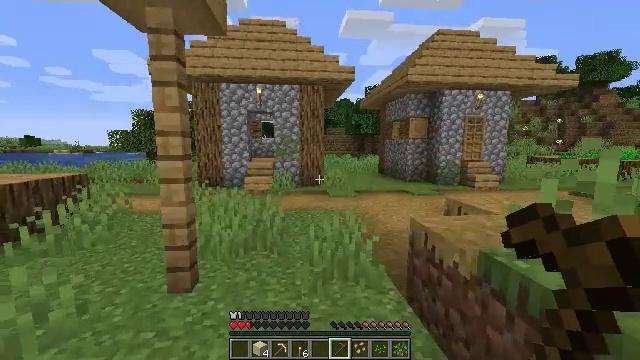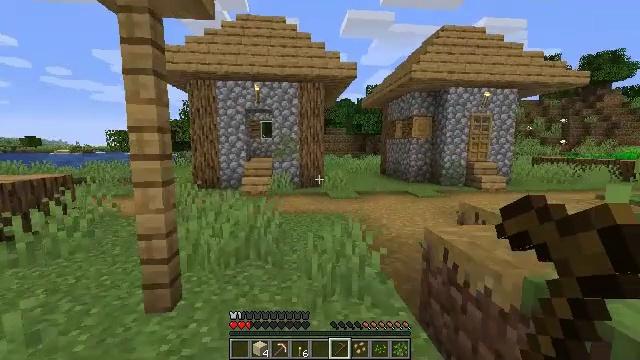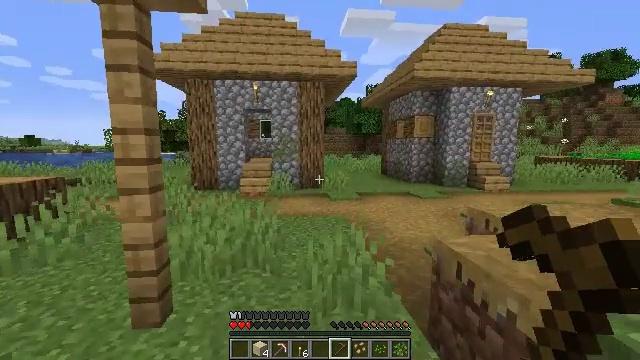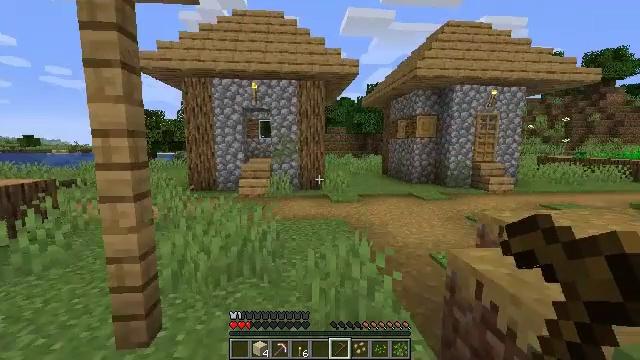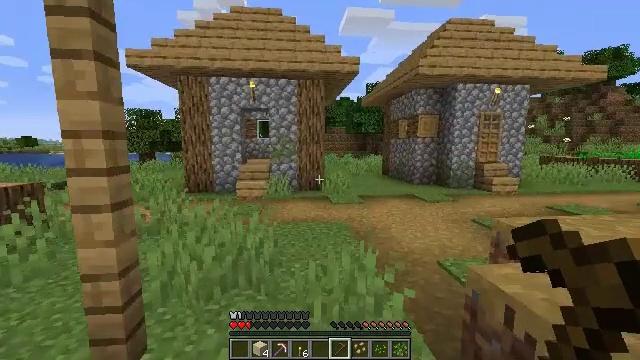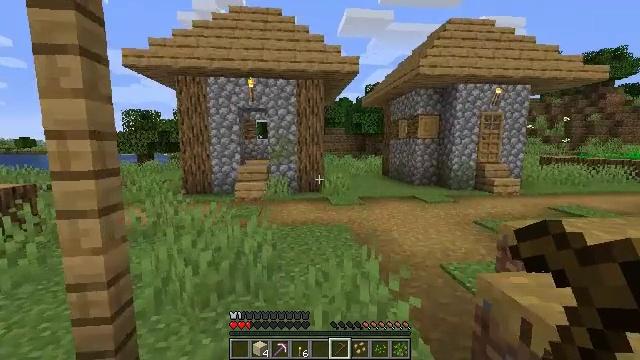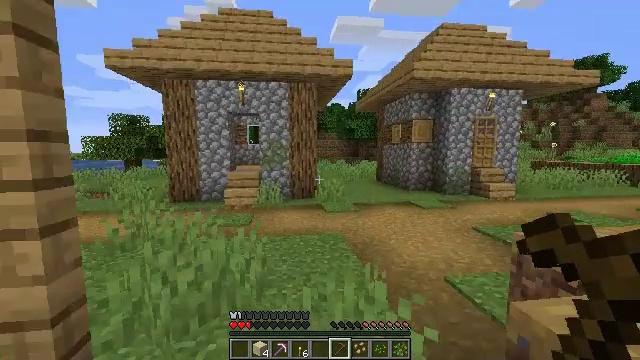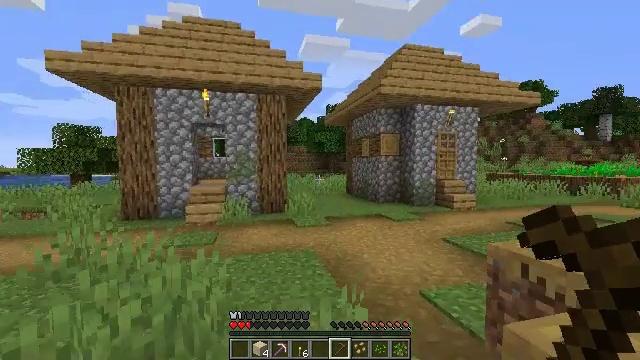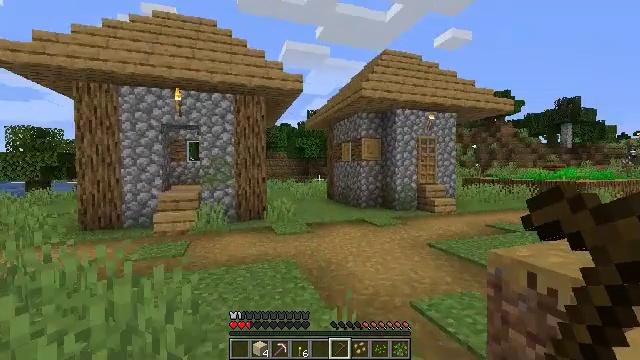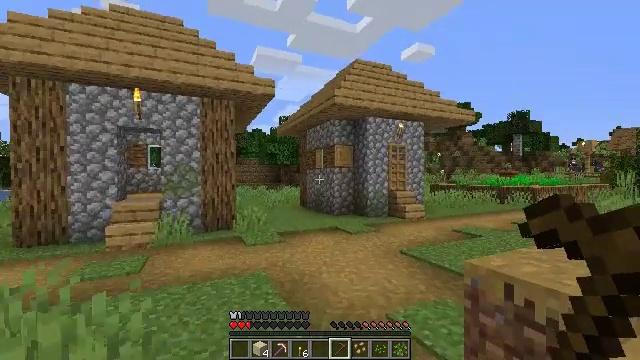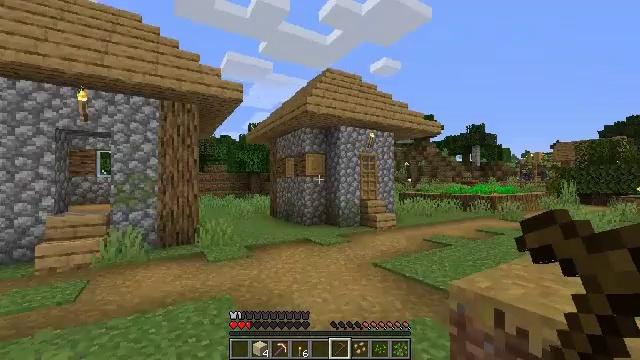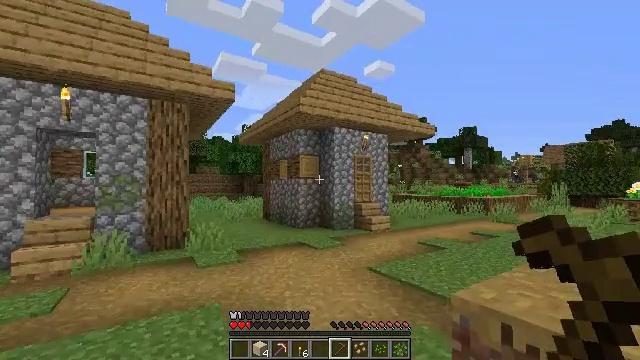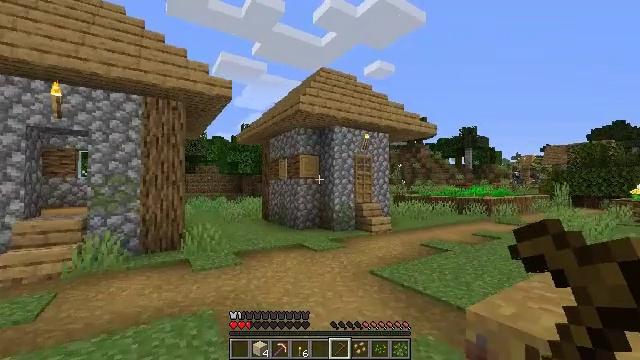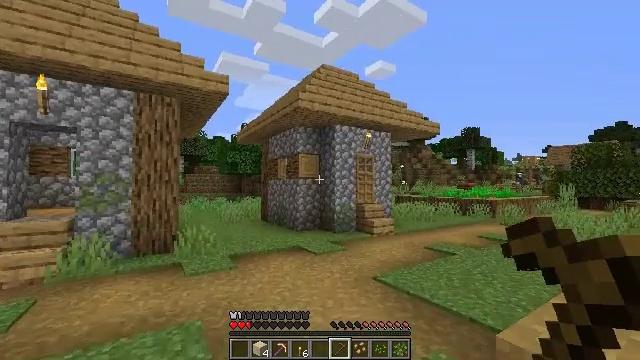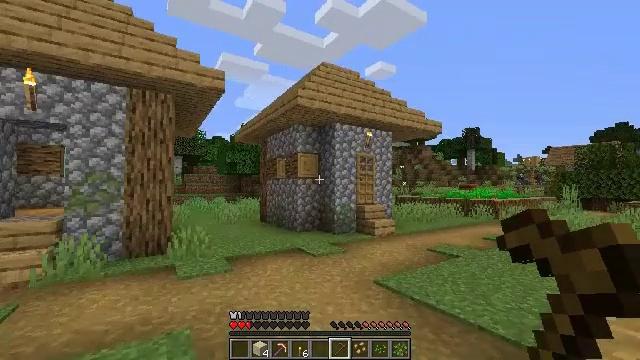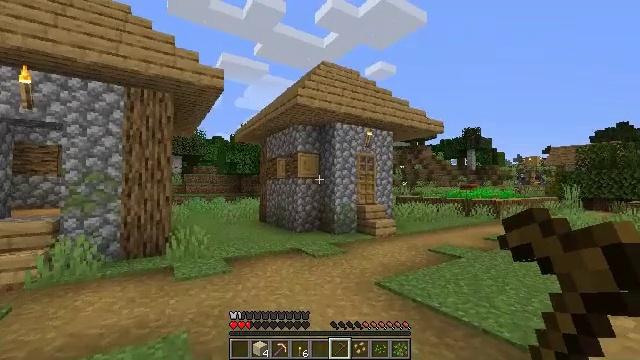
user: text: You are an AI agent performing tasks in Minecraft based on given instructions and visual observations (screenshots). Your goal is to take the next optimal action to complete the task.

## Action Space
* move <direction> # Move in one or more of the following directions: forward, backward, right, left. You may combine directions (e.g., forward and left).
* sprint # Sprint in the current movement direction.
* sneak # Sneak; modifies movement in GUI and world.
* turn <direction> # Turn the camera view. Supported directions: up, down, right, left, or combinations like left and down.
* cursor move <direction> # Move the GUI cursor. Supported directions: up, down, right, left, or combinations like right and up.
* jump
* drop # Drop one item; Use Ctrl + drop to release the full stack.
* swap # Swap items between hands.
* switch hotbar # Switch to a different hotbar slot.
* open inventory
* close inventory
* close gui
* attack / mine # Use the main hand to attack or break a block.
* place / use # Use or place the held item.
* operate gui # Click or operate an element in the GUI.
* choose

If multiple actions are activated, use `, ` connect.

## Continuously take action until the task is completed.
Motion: motion action
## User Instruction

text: Mine the oak log.
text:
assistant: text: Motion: move forward
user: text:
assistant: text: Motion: move forward
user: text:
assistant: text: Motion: move forward
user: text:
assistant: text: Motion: move forward
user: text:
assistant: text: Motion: move forward
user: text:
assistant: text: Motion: move forward, turn right and up
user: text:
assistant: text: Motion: move forward, turn right and up
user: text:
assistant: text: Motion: move forward, turn right and up
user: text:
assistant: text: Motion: move forward, turn right and up
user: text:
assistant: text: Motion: move forward, turn right and up
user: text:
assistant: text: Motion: move forward, turn right
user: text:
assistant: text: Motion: move forward
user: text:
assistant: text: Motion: move forward
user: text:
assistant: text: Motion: move forward
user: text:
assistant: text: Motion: no_op
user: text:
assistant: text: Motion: no_op
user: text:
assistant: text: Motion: no_op
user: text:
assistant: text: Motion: no_op
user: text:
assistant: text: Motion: move forward
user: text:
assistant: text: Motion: move forward
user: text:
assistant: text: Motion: move forward
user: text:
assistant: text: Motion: no_op
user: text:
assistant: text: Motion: move forward
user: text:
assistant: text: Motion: move forward
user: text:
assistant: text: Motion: move forward
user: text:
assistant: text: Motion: move forward, turn left
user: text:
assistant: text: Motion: move forward
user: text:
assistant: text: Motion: move forward
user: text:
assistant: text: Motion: move forward
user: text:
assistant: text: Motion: move forward, turn up